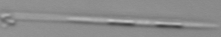
Label: Pseudo-nitzschia